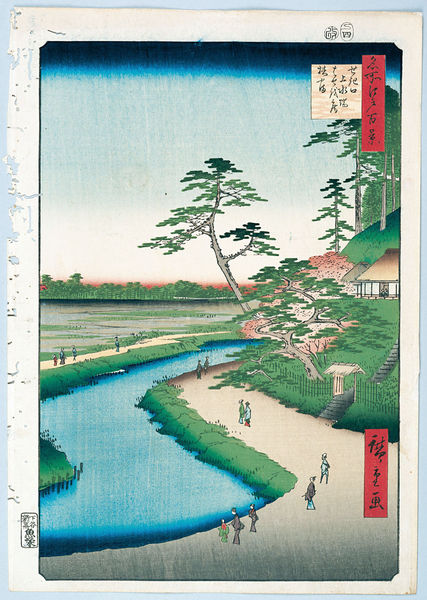
Titel: 100 berühmte Ansichten von Edo
Künstler: Utagawa Hiroshige
Schlagwörter: baum, blau, gemälde, himmel, wasser, bäume, fluss, frauen, grün, menschen, ufer, strasse, gras, haus, rot, weg, zaun, busch, büsche, wald, holzschnitt, japan, inschrift, japanisch, schriftzeichen, eingang, asien, china, spaziergänger, manschen, station, kalender, stationen, kyoto, bonsai, edo